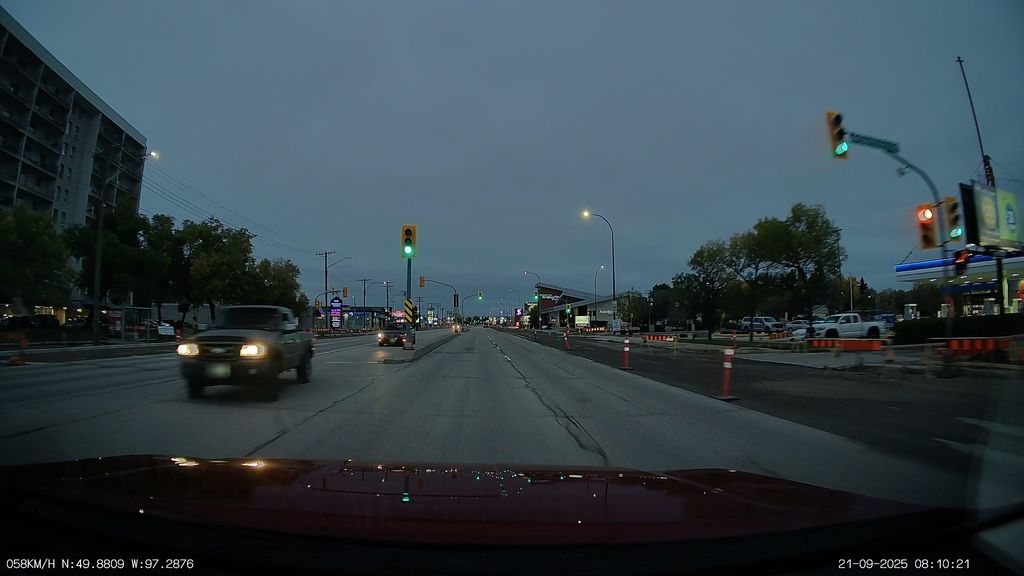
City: winnipeg